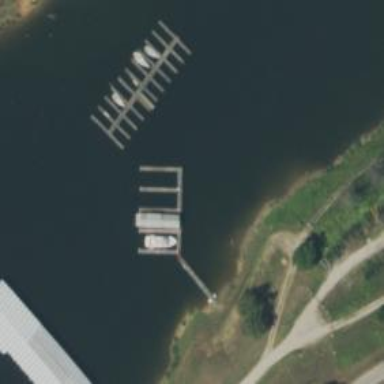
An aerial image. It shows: Man-made pier.